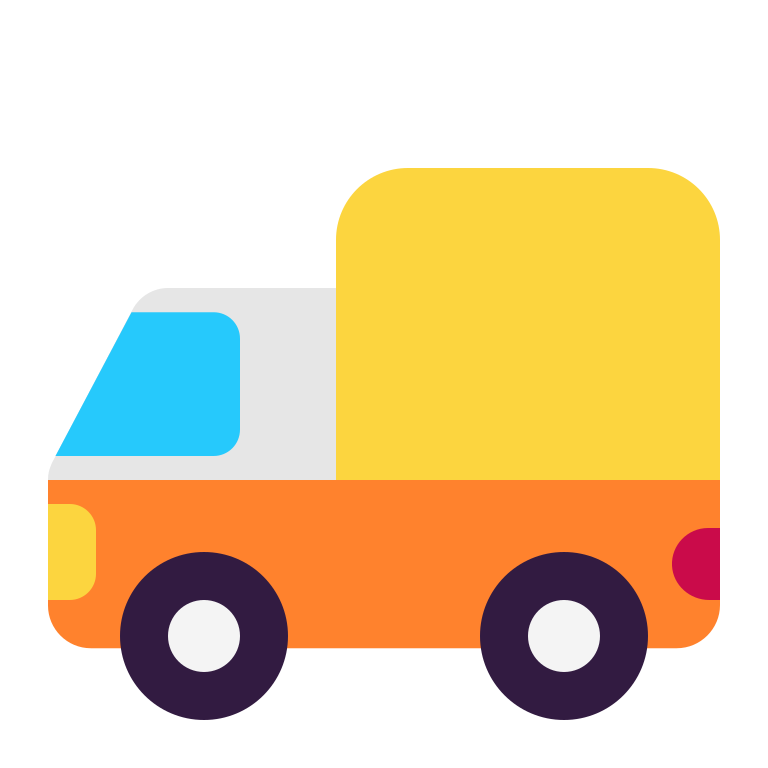
delivery truck flat